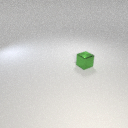
small green metal cube